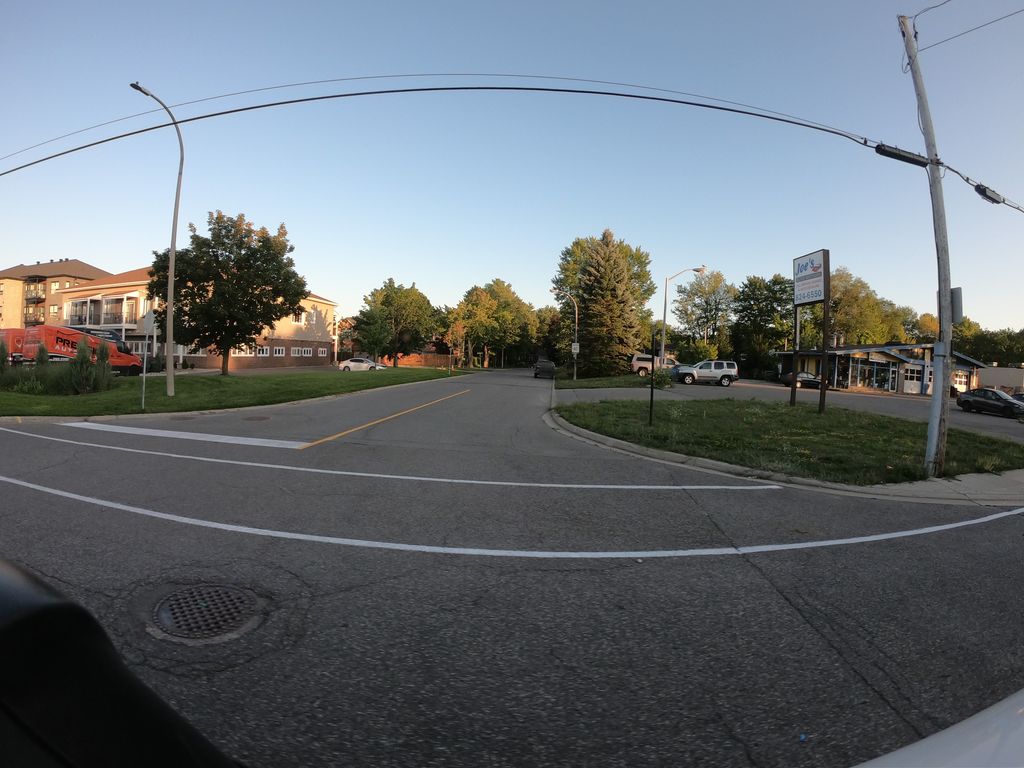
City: ottawa-gatineau